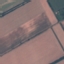
Land use / land cover class: AnnualCrop